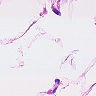
Metastatic tissue present: no